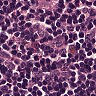
Metastatic tissue present: no